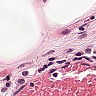
Metastatic tissue present: no